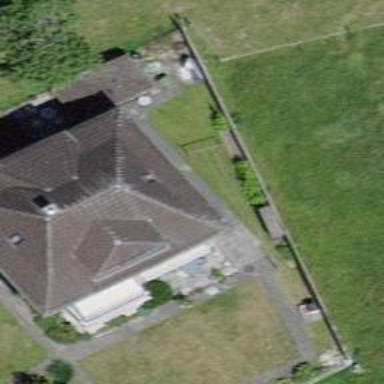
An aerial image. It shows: Hipped-roof house with roof tiles.